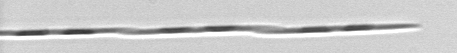
Label: Pseudo-nitzschia